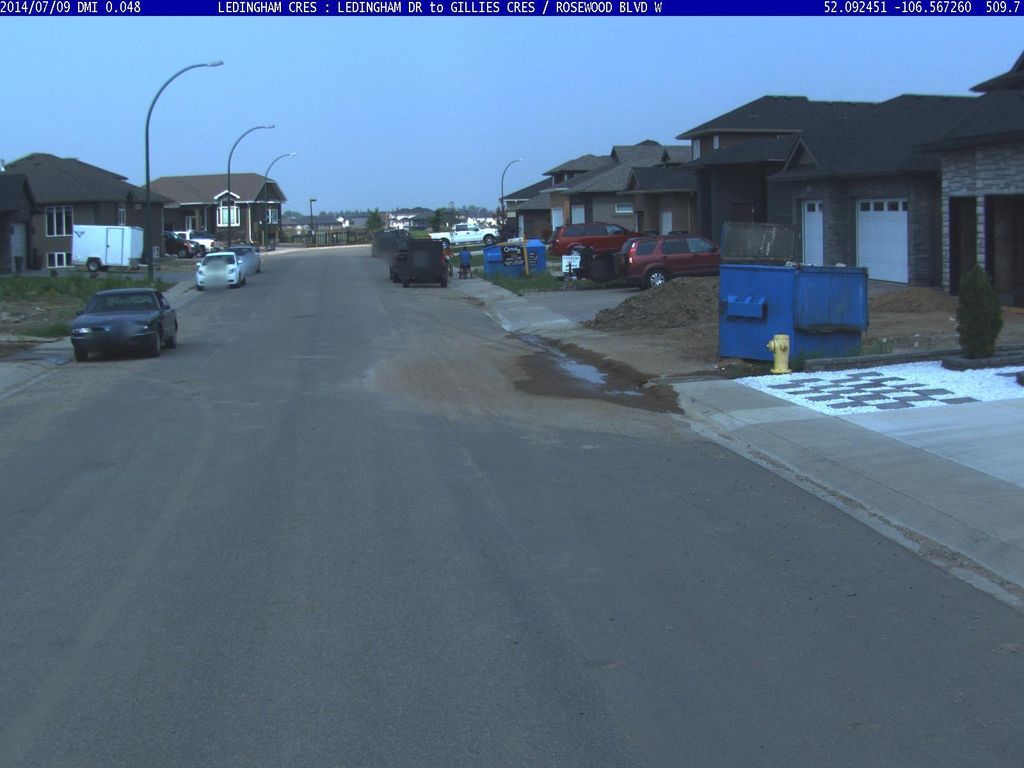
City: saskatoon